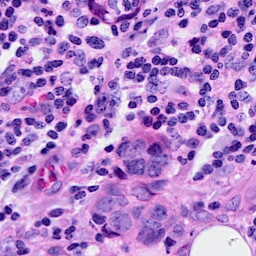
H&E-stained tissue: Breast